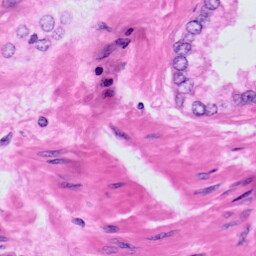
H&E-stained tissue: Prostate